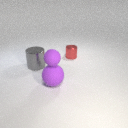
small red metal cylinder behind large purple rubber sphere